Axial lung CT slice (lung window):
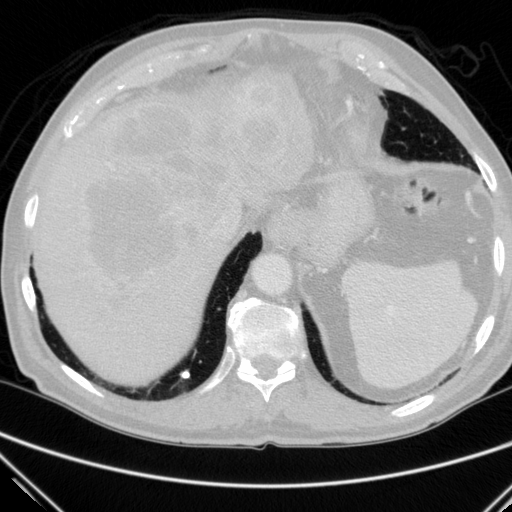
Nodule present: yes
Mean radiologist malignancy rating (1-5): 1.667